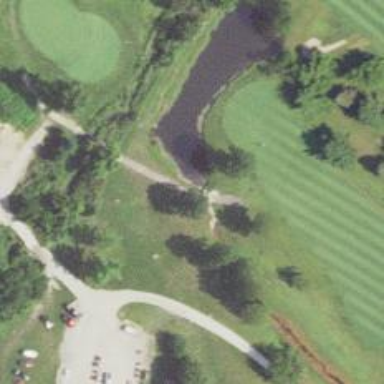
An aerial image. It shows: Service road that includes bridge over golf cart path.